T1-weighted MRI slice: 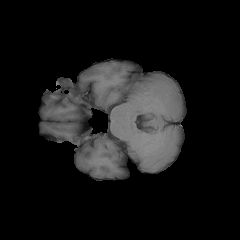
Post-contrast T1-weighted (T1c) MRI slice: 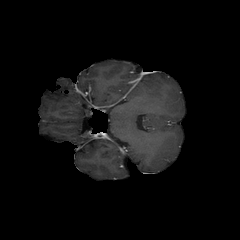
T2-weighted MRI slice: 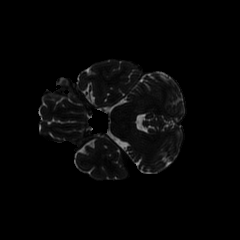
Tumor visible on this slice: no